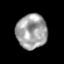
Tissue: prostate
Cell type: Myeloid cells
Senescence score: 0.2212
Nuclear area (px): 1034
Mean DAPI intensity: 161.601